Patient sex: F
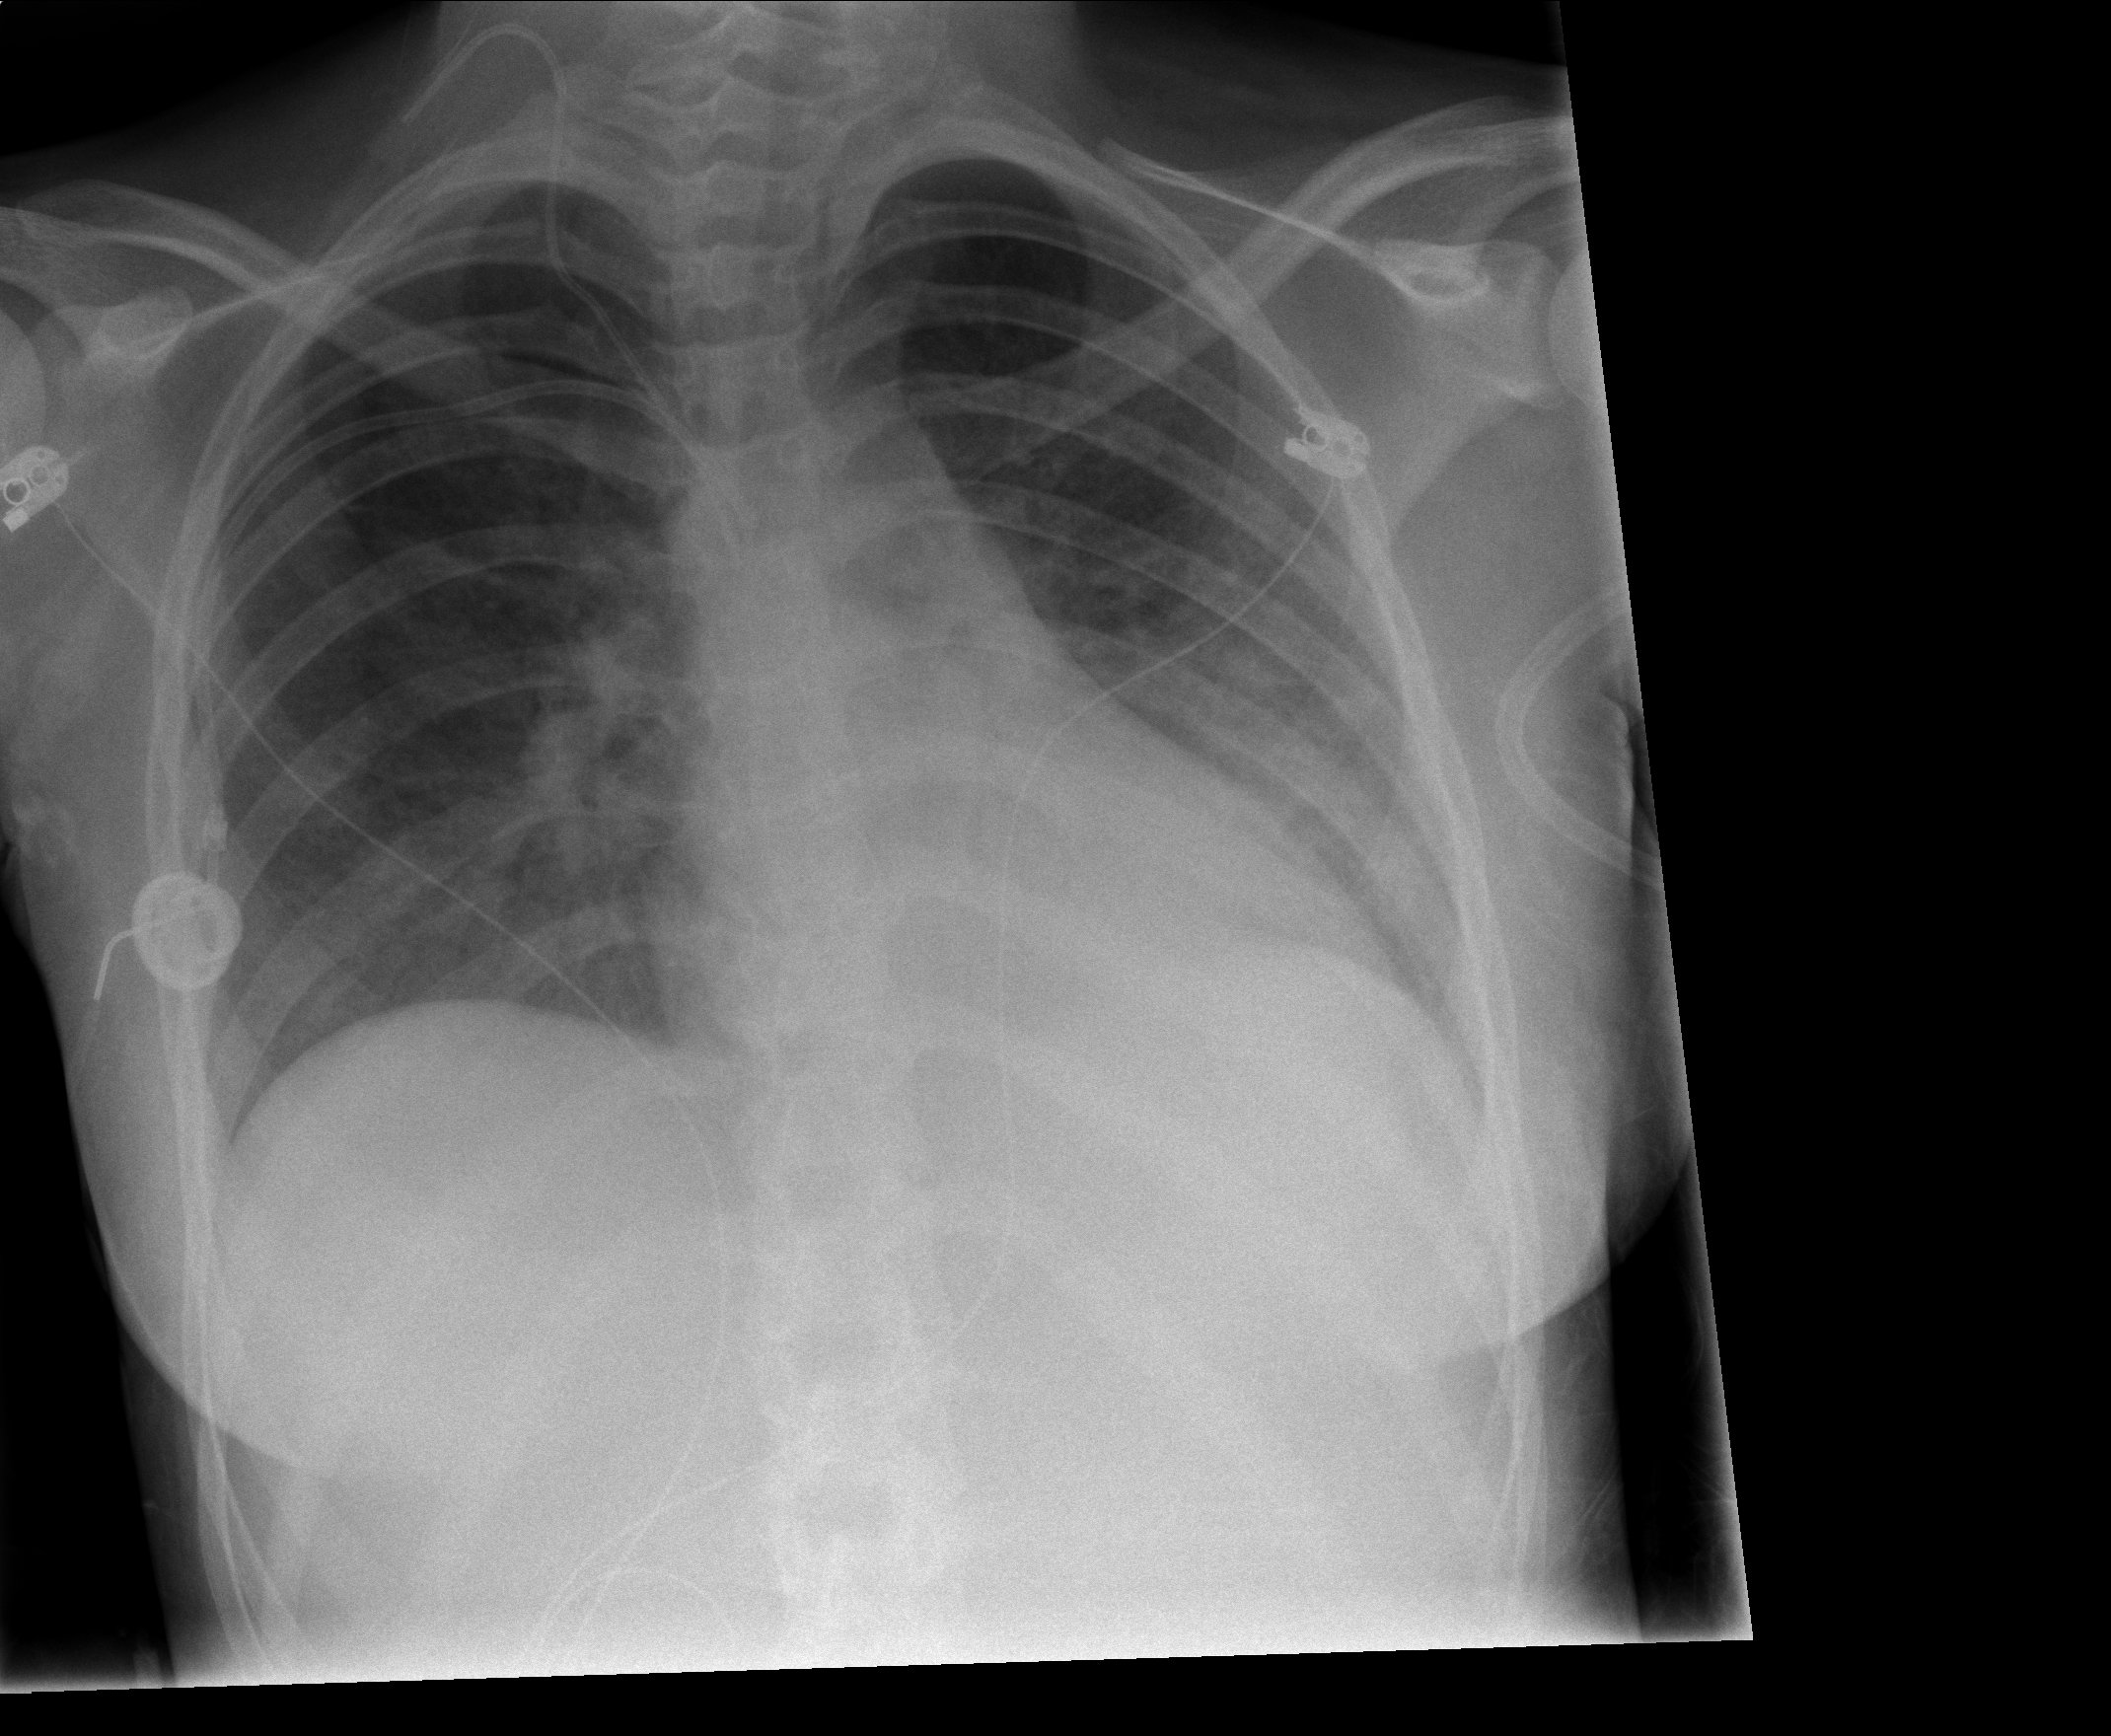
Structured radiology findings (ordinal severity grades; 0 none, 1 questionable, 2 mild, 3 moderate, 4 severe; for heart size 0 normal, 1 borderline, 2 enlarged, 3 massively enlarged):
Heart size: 0
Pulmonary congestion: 0
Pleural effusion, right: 0
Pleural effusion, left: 1
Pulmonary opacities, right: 2
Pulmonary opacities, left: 3
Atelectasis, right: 2
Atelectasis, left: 2